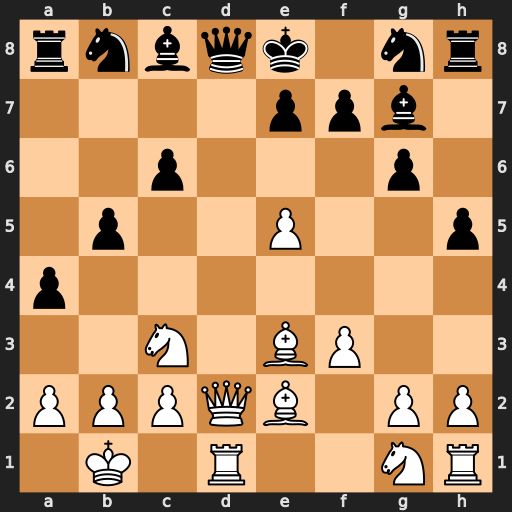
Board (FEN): rnbqk1nr/4ppb1/2p3p1/1p2P2p/p7/2N1BP2/PPPQB1PP/1K1R2NR
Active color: w
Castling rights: kq
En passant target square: -
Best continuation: Qxd8#